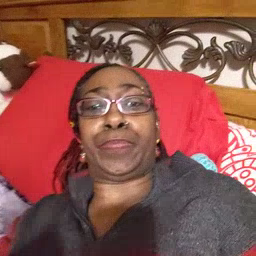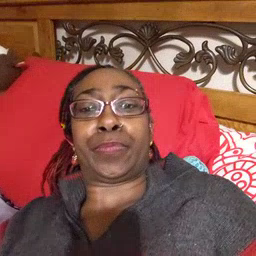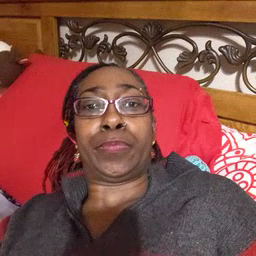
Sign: goose